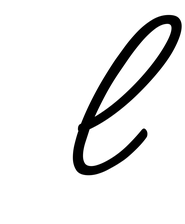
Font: MeowScript-Regular